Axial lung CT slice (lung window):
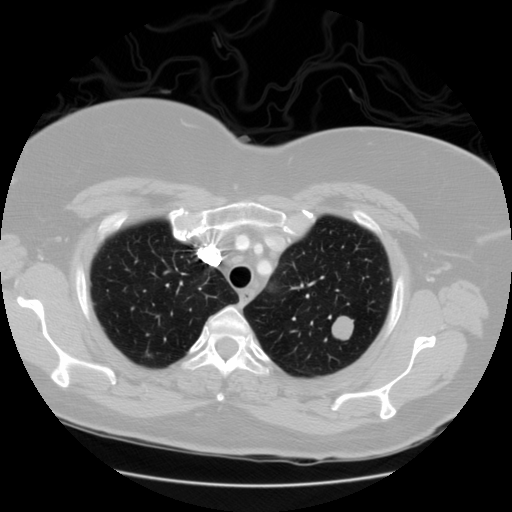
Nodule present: yes
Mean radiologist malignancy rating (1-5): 4